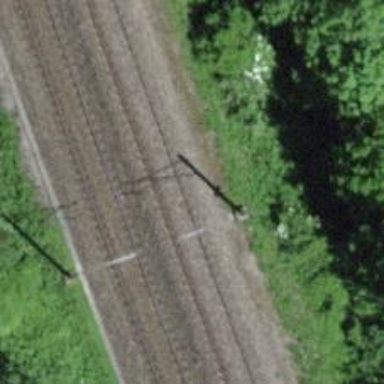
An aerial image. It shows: Single-track railway with electrified contact lines.